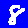
Digit: 8